Interaction volume radius: 5 \u00c5
Interaction volume height: 25 \u00c5
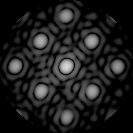
Disorder parameter: 0.07266